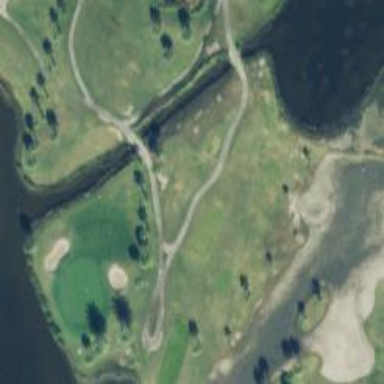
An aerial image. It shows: Path for both road and golf.